Question: I have two separate queries, both of which work.
'''
SELECT MAX(instances)
FROM (
SELECT FK_Hour, day As day, Count(FK_Hour) As instances
FROM (
Select slottime.FK_Hour, time.day
From slottime INNER JOIN time ON slottime.FK_Hour = time.Hour
) As C
GROUP By FK_Hour
) AS counts
GROUP By day
'''
and
'''
Select slot.SlotNo As FK_SlotNo
FROM
(Programme INNER JOIN Module
ON Programme.COURSE = Module.FK_Course)
INNER JOIN (Slot
INNER JOIN SlotDemo ON Slot.SlotNo = SlotDemo.FK_SlotNo)
ON Module.ModuleCode = Slot.FK_ModuleCode
GROUP BY Slot.SlotNo, Programme.C_val
HAVING (((Count(SlotDemo.FK_Demonstrator))<5) AND ((Programme.C_val)<6))
'''
The first query is the meat of the matter, but I'm looking to refine its results (using the second query).
However, the result is a bit of a mess (and, no huge surprises, doesn't work):
'''
SELECT MAX(instances)
FROM (SELECT FK_Hour, day As day, Count(FK_Hour) As instances
FROM (Select slottime.FK_Hour, slottime.FK_SlotNo, time.day
From slottime INNER JOIN time ON slottime.FK_Hour = time.Hour )
FROM (Select slot.SlotNo As FK_SlotNo
FROM (Programme INNER JOIN Module ON Programme.COURSE = Module.FK_Course) INNER JOIN (Slot INNER JOIN SlotDemo ON Slot.SlotNo = SlotDemo.FK_SlotNo) ON Module.ModuleCode = Slot.FK_ModuleCode
GROUP BY Slot.SlotNo, Programme.C_val
HAVING (((Count(SlotDemo.FK_Demonstrator))<5) AND ((Programme.C_val)<6)))
As C GROUP By FK_Hour
)
AS counts GROUP By day
'''
Yikes.
Can't help but feel that I'm going about this entirely wrong. Should I be attempting a union of the two queries - or something entirely different?

Note this is a mysql database, the relationship view of access is for illustration only.
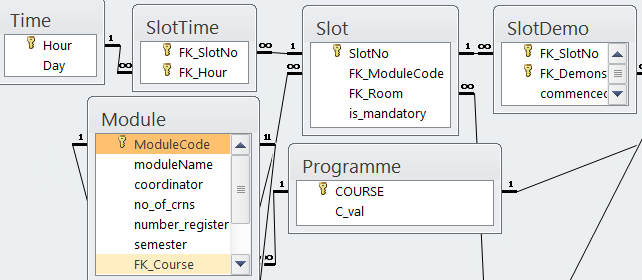
Answer: It looks like your first query is trying to determine the number of slots scheduled on the day that has the most slots scheduled. It's kinda hinky, but upon careful analysis, I suspect it computes that correctly. Given the relationships you presented, though, this would be a better starting point:
'''
select max(sph.instances)
from (
select FK_Hour, count(*) as instances
from slottime
group by FK_Hour
) sph
join time t
on sph.FK_Hour = t.Hour
group by t.day
'''
Eliminating one nested query and lifting the join from the innermost query to the outer one works because you are joining to the whole primary key of table 'Time', and table 'SlotTime' has a foreign key relationship with it. That join therefore neither filters out any rows nor adds any rows to the results. It serves only to associate the 'day' column with the results, so that you can group by it in the outermost query. The alternative I've presented is not only easier to understand, it's also standard SQL.
Your second query is formatted oddly, but appears basically sound. When you say you want refine the results of the first query via the second, I guess you mean you want to restrict the 'SlotTime's on which the first draws to those associated with 'Slot's determined via the second. Here's one way to do that:
'''
select max(sph.instances)
from (
select FK_Hour, count(*) as instances
from slottime
join (
select slot.SlotNo As FK_SlotNo
from Programme
join Module
on Programme.COURSE = Module.FK_Course
join Slot
on Module.ModuleCode = Slot.FK_ModuleCode
join SlotDemo
on Slot.SlotNo = SlotDemo.FK_SlotNo
group by Slot.SlotNo, Programme.C_val
having (Count(SlotDemo.FK_Demonstrator) < 5) AND (Programme.C_val < 6)
) s
on slottime.FK_SlotNo = s.FK_SlotNo
group by FK_Hour
) sph
join time t
on sph.FK_Hour = t.Hour
group by t.day
'''
That uses an inner join to perform the extra filtering. Alternatively, you could use a 'WHERE' clause with an 'IN' condition to accomplish the same thing.
Note that this depends heavily on the relationship structure you presented. In particular, it assumes that the original second query will not return any duplicates, which in turn depends on every 'Slot.SlotNo' to be associated with at most one 'Programme.C_val'. It is your relationship structure that ensures that, not the query.